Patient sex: F
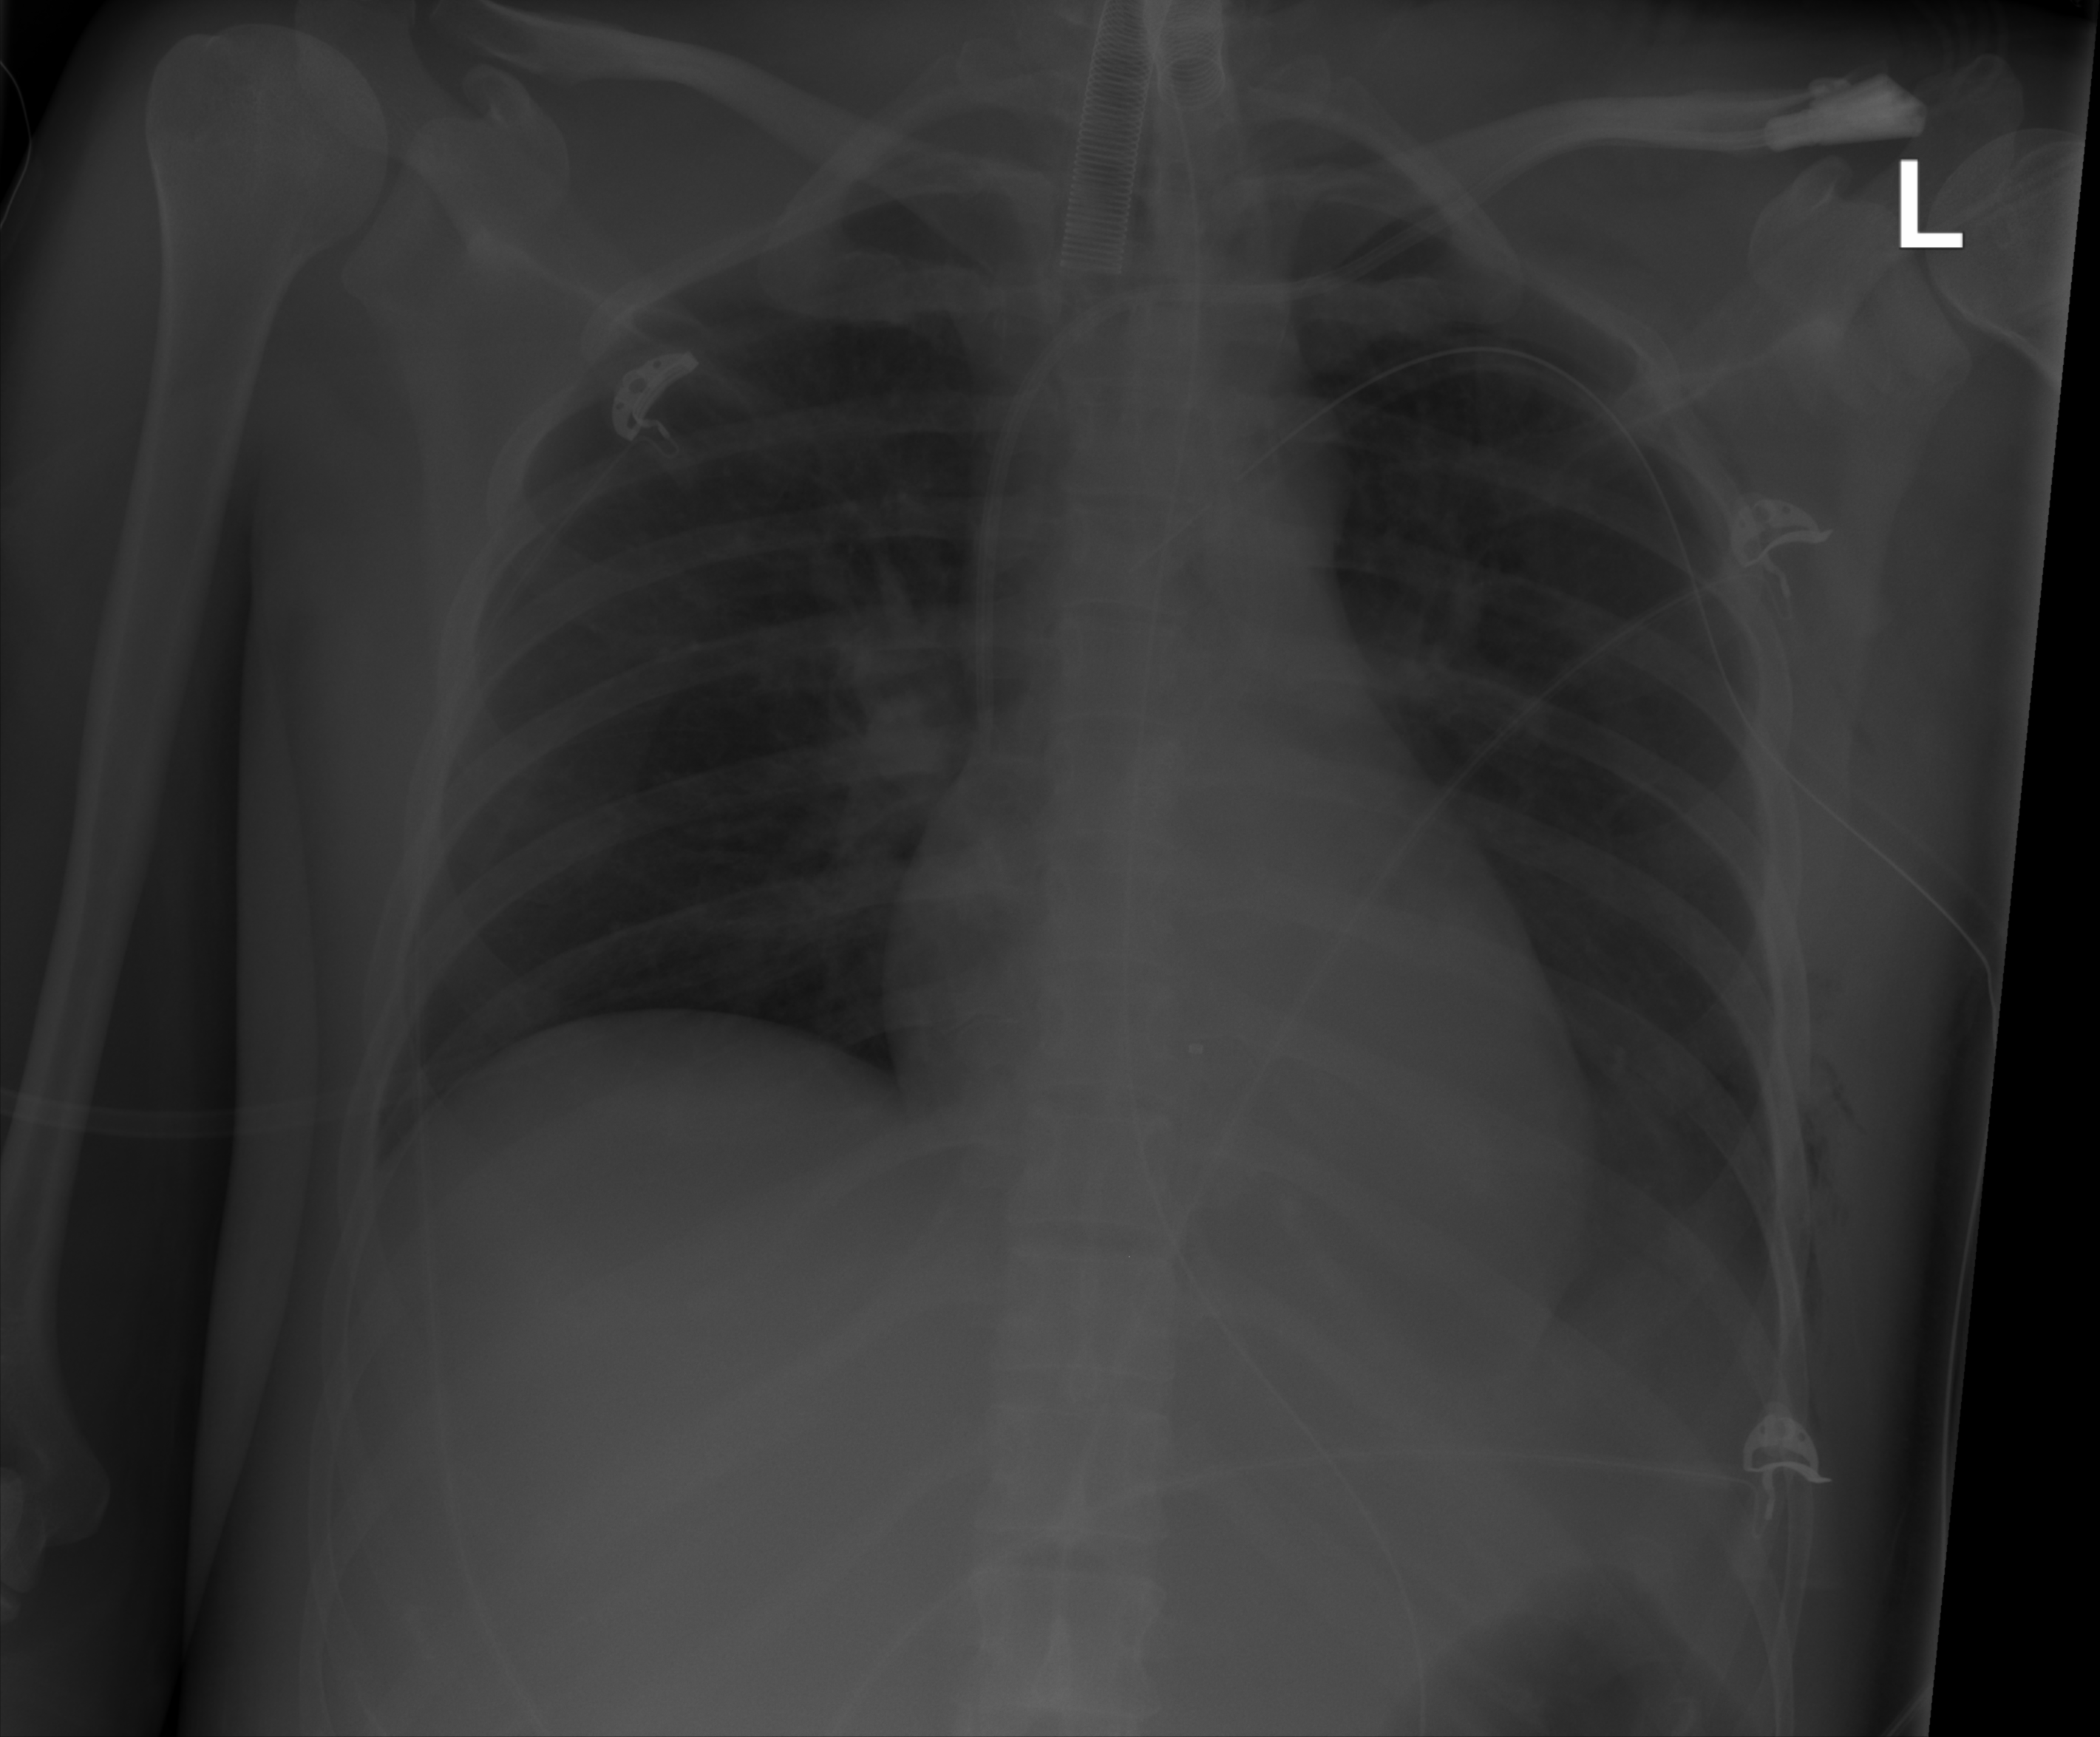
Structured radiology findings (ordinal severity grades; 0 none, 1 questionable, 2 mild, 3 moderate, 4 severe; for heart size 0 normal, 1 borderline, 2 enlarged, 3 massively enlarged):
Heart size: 0
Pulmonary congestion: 0
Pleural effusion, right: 0
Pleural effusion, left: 2
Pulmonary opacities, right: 0
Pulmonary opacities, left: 0
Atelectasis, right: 0
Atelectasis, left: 2